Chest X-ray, PA view. Patient: 56 years old, sex M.
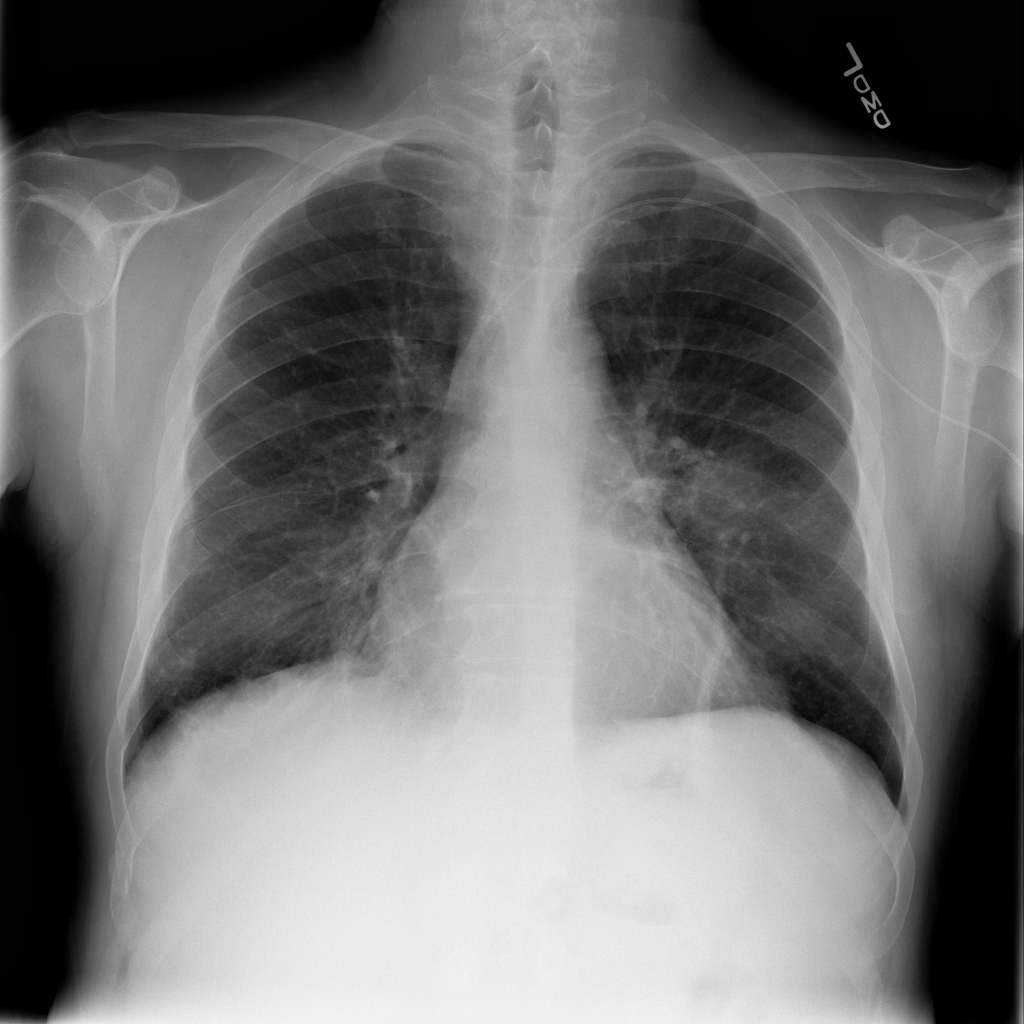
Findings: Infiltration, Nodule